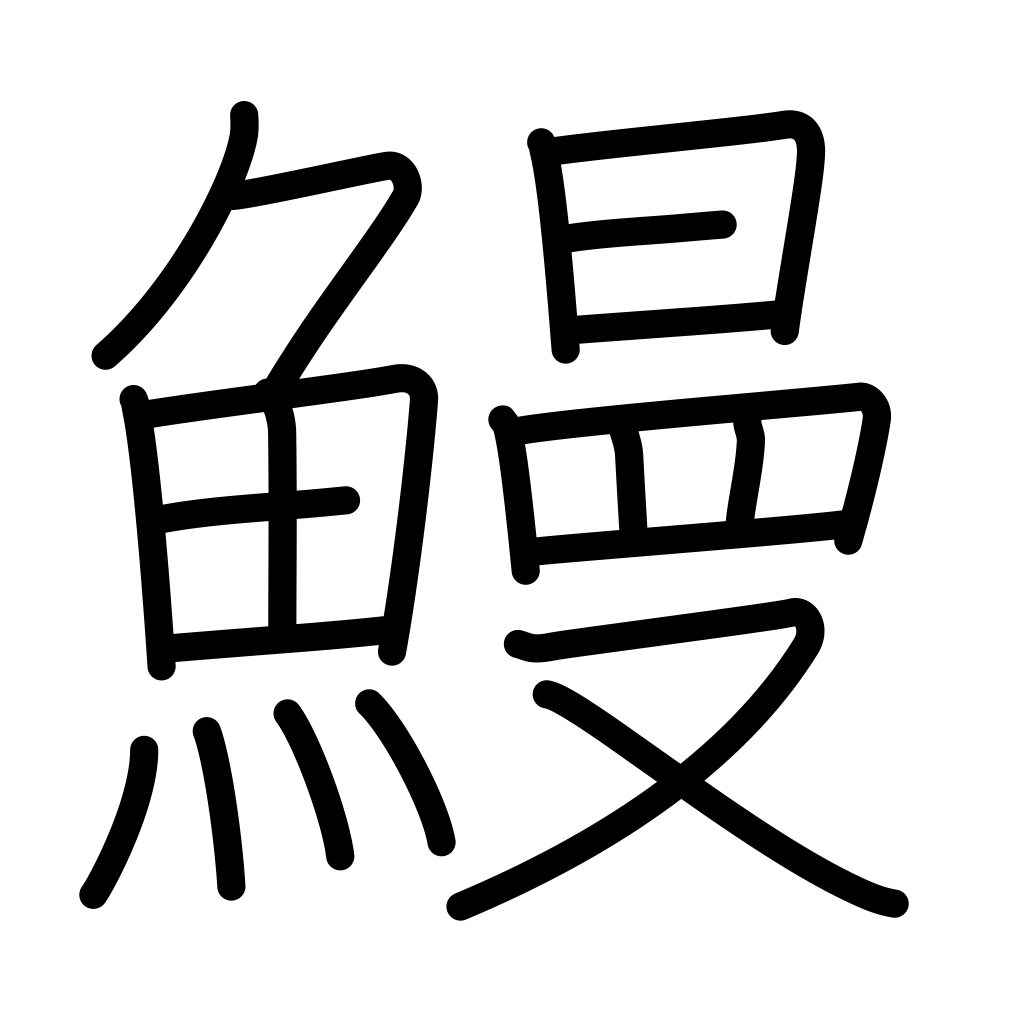
Meaning: eel